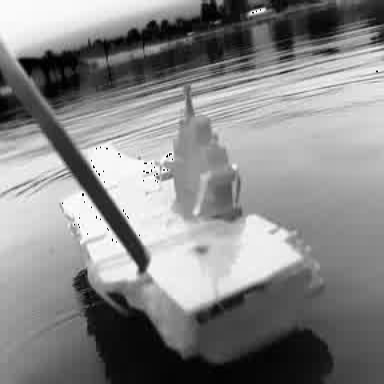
There is a warship in the infrared image.